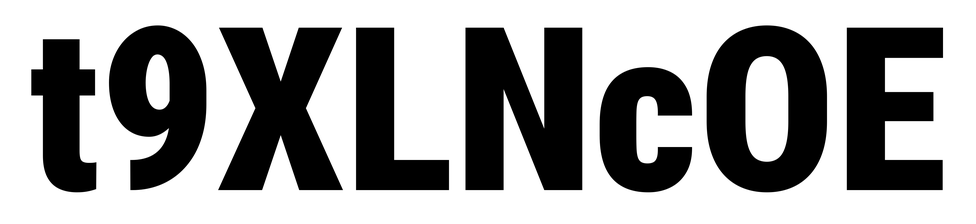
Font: Roboto_Condensed_Black